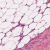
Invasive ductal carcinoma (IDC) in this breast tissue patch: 1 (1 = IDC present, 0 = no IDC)